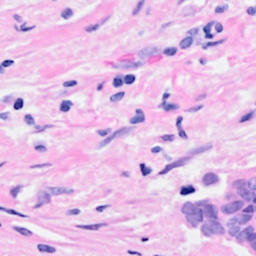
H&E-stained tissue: Breast